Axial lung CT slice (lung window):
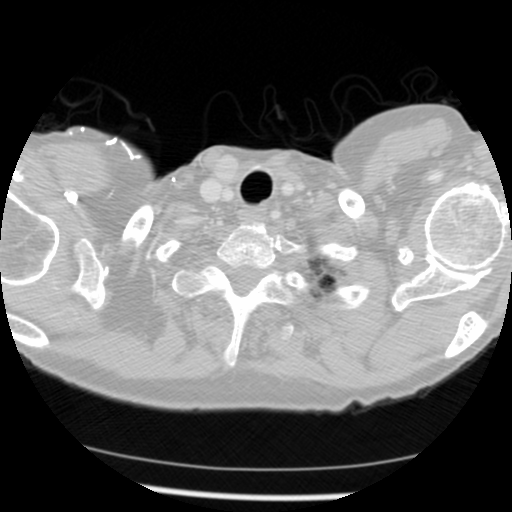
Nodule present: no